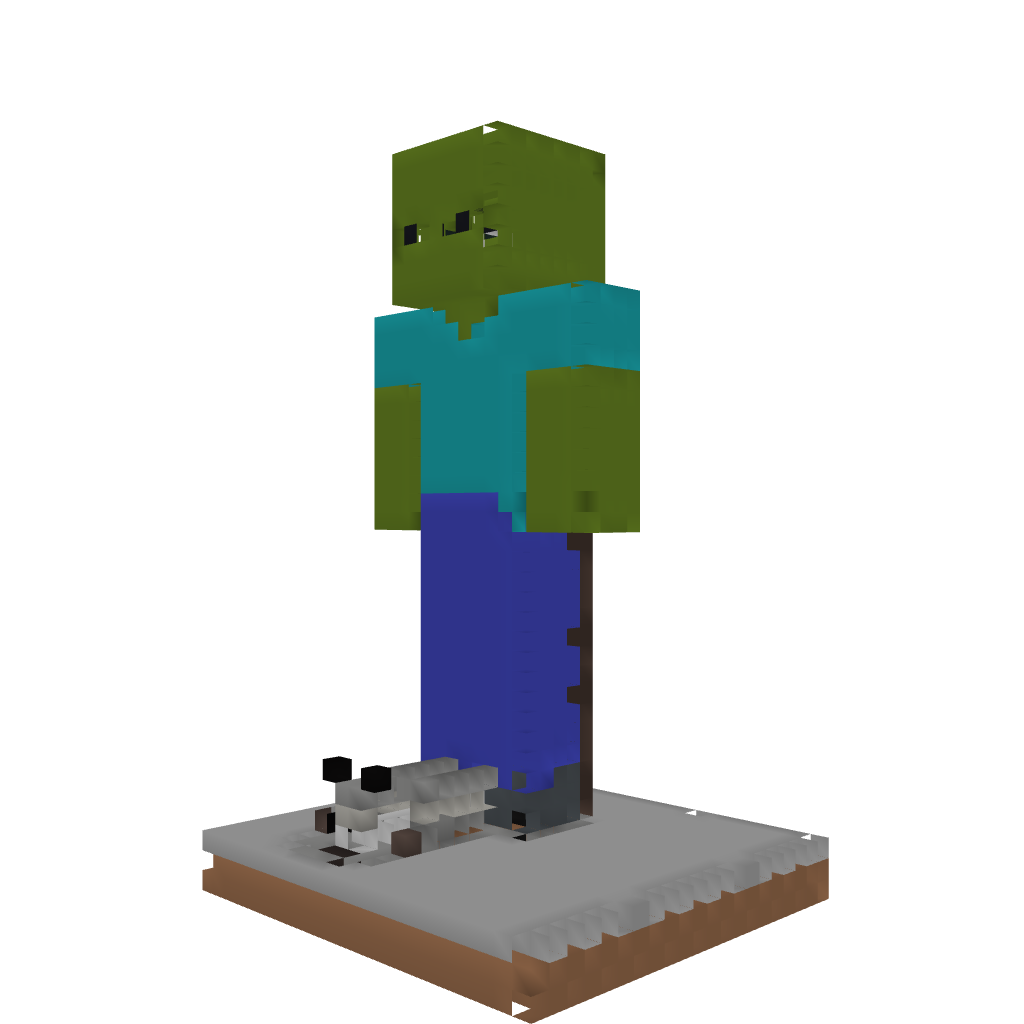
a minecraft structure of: Zombie Mob Farm